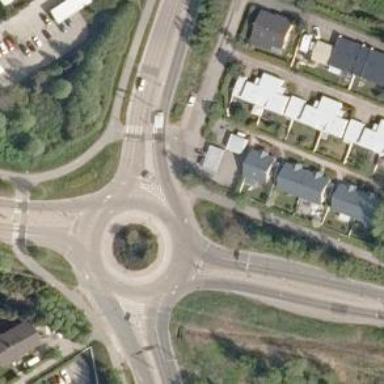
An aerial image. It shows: Secondary road made of asphalt leading to roundabout.